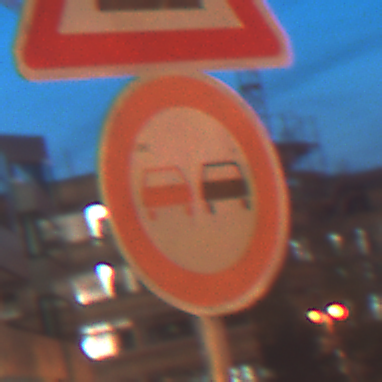
Verkehrszeichen: Ueberholverbot
Zusatzzeichen oben: UnebeneFahrbahn
Umgebung: Outdoor, Urban
Tageszeit: Night
Wetter: PartlyCloudy
Licht: Artificial
Jahreszeit: NotSpecified
Kontrast: HighContrast